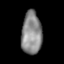
Tissue: lung
Cell type: T cells
Senescence score: 0.1546
Nuclear area (px): 857
Mean DAPI intensity: 136.084